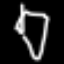
Label: diamond